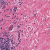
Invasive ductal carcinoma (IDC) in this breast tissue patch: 0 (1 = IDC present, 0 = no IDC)